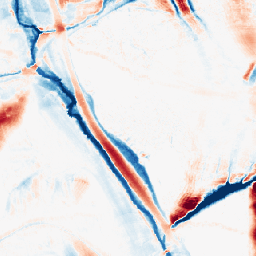
Category: morphological
Decomposition family: morphological_ellipse
Decomposition parameters: operation: average
width: 20
height: 50
Upsampling method: nearest
Upsampling parameters: scale: 4
Upsampling scale: 4